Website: bh-photo
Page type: store-pickup
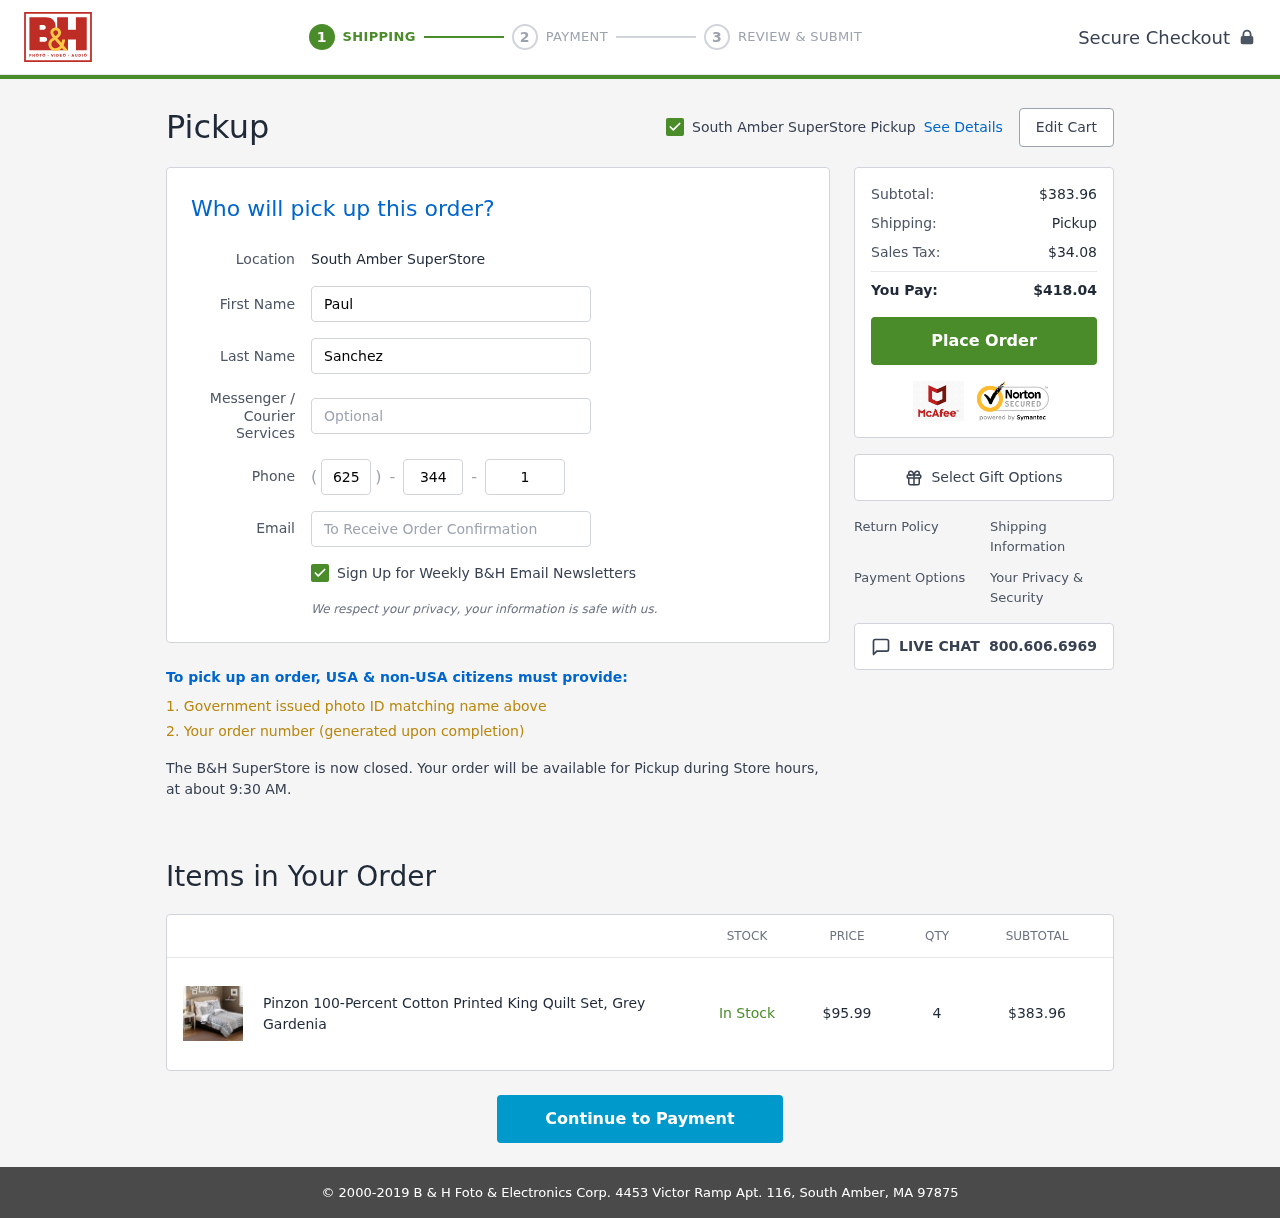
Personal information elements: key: PII_EMAIL
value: paul_sanchez@hotmail.com
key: PII_FIRSTNAME
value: Paul
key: PII_LASTNAME
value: Sanchez
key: PII_LOCATION1_CITY
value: South Amber SuperStore Pickup
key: PII_LOCATION1_CITY
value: South Amber SuperStore
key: PII_PHONE_AREA
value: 625
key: PII_PHONE_PREFIX
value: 344
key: PII_PHONE_SUFFIX
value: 1776
Product elements: key: PRODUCT1_NAME
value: Pinzon 100-Percent Cotton Printed King Quilt Set, Grey Gardenia
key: PRODUCT1_PRICE
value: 95.99
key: PRODUCT1_QUANTITY
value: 4
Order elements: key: ORDER_SUBTOTAL
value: $383.96
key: ORDER_TAX
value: $34.08
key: ORDER_TOTAL
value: $418.04